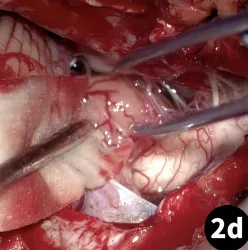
Surgical treatment of the right foramen magnum meningioma. (Case 1). Tumor resection procedure.
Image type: medical_photograph (other_medical_photograph)